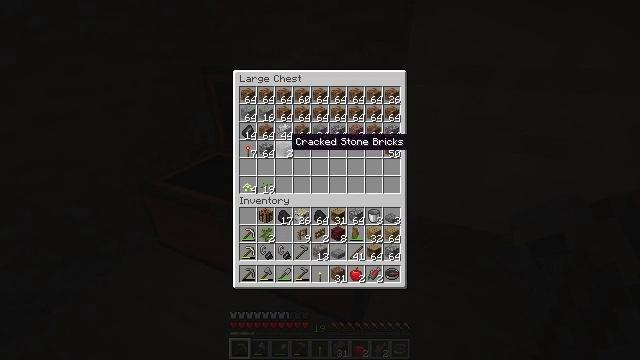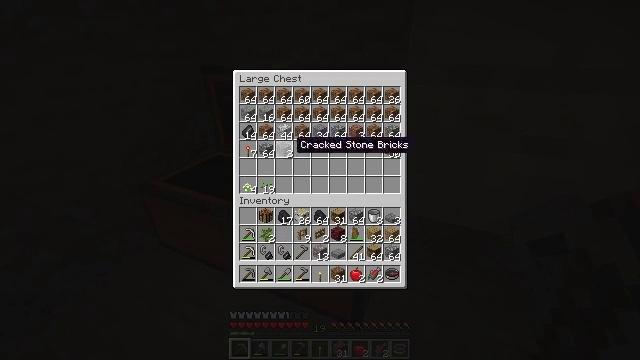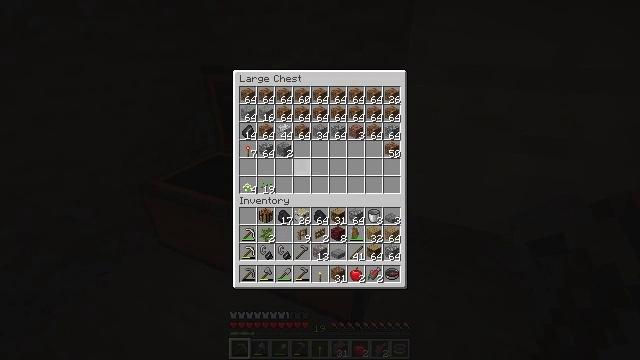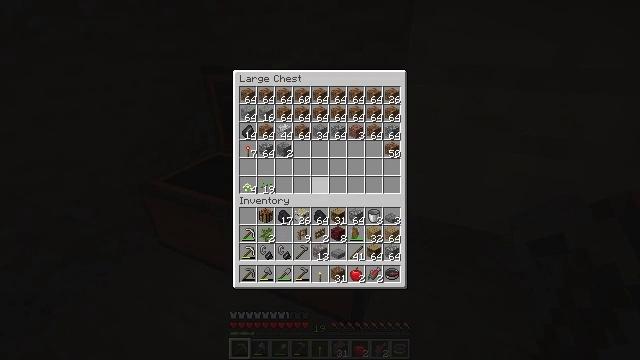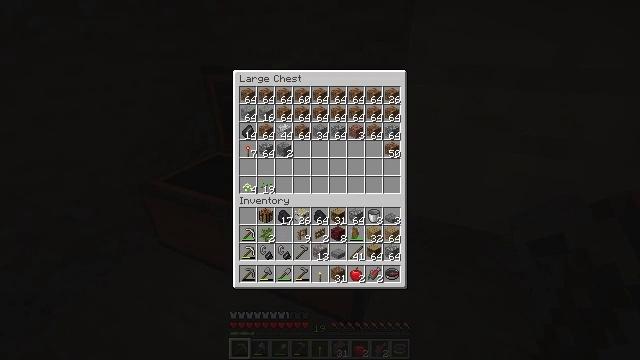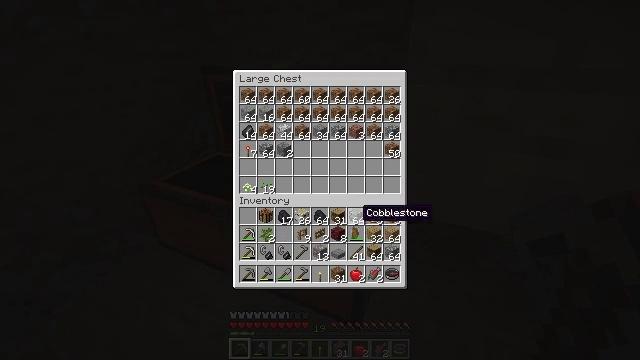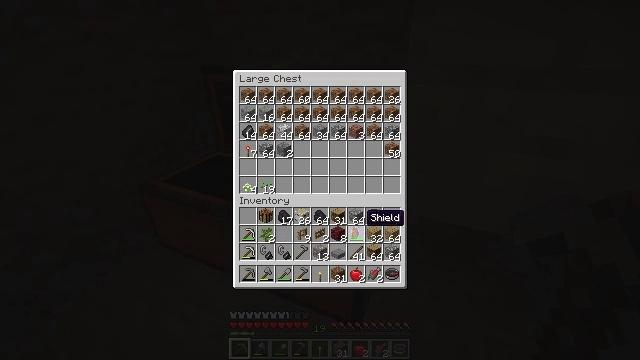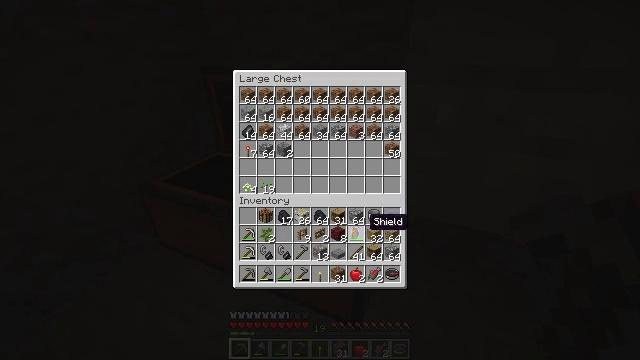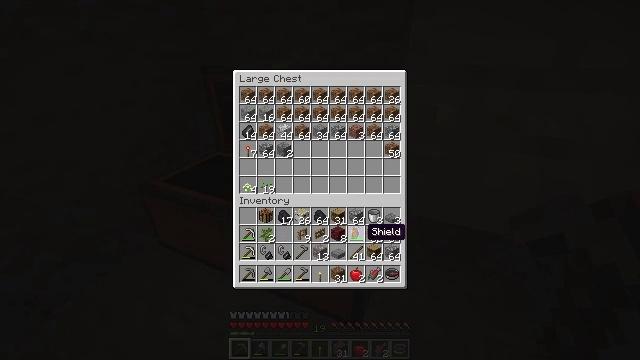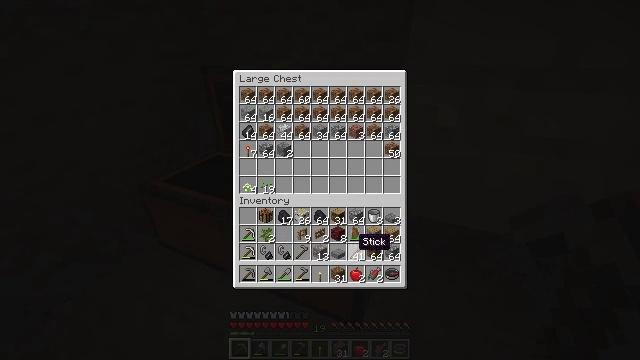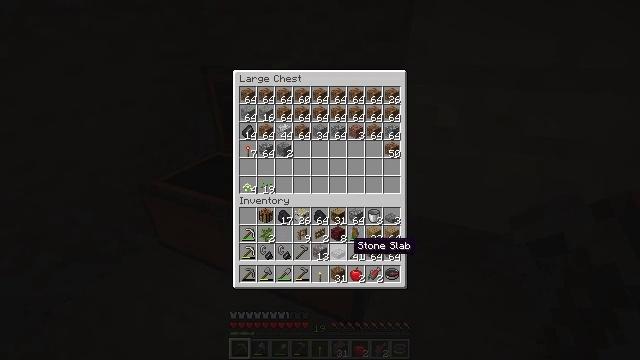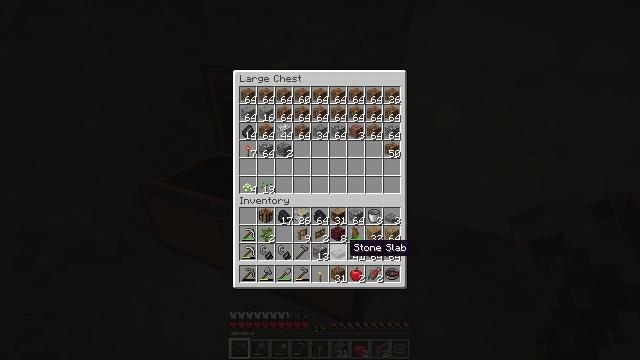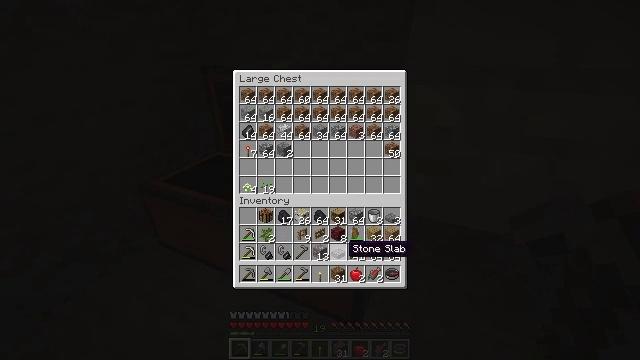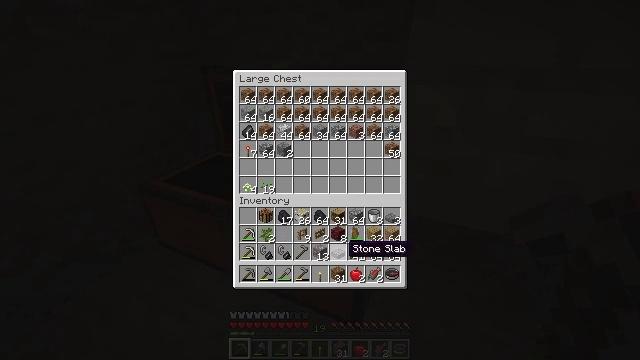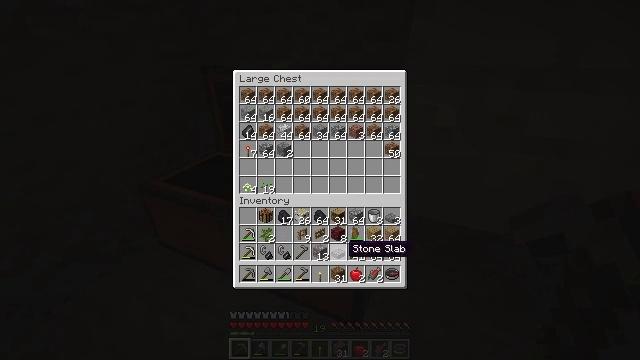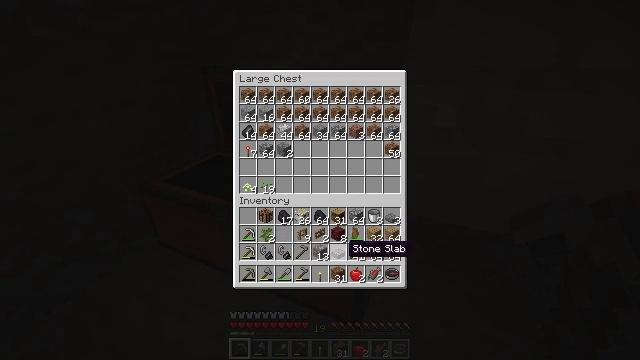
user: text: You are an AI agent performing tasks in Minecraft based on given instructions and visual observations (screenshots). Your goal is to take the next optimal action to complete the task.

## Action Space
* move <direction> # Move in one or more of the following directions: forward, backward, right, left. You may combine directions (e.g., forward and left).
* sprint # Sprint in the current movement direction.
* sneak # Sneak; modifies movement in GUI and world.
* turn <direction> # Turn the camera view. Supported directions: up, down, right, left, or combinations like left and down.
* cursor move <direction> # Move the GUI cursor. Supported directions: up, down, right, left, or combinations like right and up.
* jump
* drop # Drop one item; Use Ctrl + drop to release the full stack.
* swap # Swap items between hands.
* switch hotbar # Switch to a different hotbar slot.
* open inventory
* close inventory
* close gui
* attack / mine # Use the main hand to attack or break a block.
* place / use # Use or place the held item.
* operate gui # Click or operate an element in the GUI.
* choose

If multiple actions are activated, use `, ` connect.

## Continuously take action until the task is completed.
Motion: motion action
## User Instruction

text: Destroy the wheat to collect it.
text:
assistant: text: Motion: no_op
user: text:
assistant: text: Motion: cursor move right and down
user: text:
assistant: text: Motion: cursor move right and down
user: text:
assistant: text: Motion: cursor move right and down
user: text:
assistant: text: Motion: cursor move right and down
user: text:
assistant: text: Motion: no_op
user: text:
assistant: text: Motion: no_op
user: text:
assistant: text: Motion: cursor move down
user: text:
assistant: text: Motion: cursor move left and down
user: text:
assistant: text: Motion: no_op
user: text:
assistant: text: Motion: no_op
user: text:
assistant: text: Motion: no_op
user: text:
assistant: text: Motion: no_op
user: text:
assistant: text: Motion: no_op
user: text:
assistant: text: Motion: no_op
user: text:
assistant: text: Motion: no_op
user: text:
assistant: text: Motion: operate gui
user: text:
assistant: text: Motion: operate gui
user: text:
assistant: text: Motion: cursor move left and up
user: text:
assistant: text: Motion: cursor move left and up
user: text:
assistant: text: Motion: cursor move up
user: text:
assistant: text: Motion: cursor move up
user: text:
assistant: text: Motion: no_op
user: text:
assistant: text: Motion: cursor move up
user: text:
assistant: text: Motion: cursor move up
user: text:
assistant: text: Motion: no_op
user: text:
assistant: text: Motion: no_op
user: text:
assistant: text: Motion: no_op
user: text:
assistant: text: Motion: no_op
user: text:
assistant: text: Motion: no_op